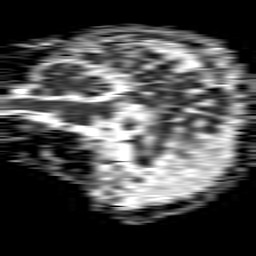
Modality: ADC
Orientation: sagittal
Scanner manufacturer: philips
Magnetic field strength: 1.5 T
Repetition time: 4.6 s
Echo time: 0.08517 s